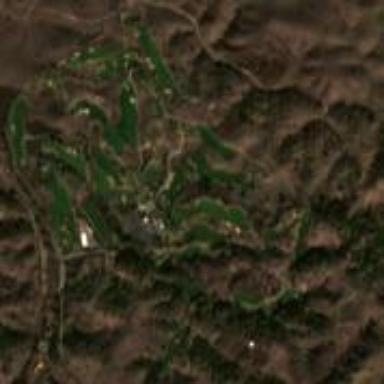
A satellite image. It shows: Golf course surrounded by greenery.